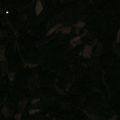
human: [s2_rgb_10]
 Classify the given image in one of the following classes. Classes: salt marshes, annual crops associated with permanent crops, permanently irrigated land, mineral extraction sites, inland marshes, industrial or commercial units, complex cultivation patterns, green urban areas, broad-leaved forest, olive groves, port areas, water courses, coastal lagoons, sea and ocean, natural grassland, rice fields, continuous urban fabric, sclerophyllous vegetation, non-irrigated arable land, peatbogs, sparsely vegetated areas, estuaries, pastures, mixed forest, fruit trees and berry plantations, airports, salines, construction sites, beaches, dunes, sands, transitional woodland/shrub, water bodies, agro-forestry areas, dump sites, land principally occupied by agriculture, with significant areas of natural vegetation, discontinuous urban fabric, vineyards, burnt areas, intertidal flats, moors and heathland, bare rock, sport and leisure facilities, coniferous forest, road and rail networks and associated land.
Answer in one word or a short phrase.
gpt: complex cultivation patterns, land principally occupied by agriculture, with significant areas of natural vegetation, broad-leaved forest